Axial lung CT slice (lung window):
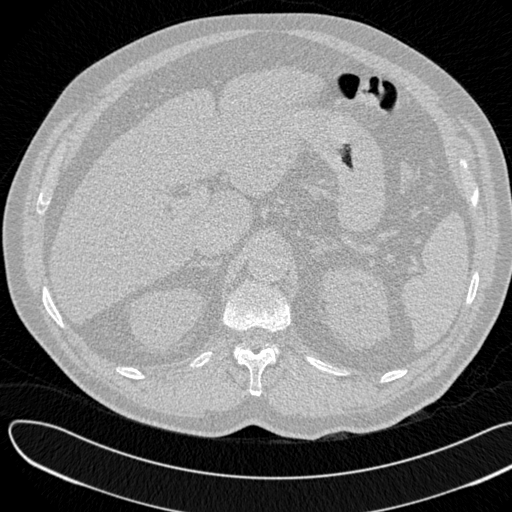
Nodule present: no